Question: I have a .exe file, which produces certain files when made to run :

The files produced are
I want to run the .exe file through a separate Java Program and obtain reference to the above files. How can this be done?
: I think, obtaining an OutputStream(wrapped by ObjectOutputStream) on the Process object of this executable can be used to read the objects (files, in this case). However, I am not sure in what way does this executable provides reference to the files produced. Other than that, I have a confusion whether the GUI display is part of the output. I mean does the OutputStream of this executable include the GUI object, which displays on the screen? If not, what all is the output of this .exe?(Pretty confusion here)
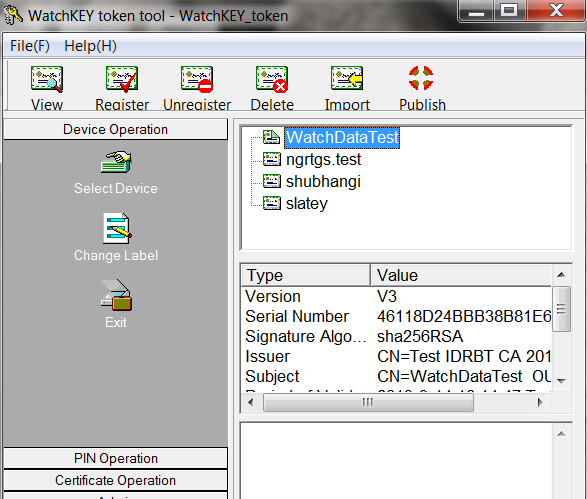
Answer: The .exe file calls your OS native functions to create those files. You cannot catch that from Java.
If you want to of those files from Java, find them in the directory structure, and open them for reading with the normal Java File I/O API.
I think you want to access those certificates, right? Most likely they're not stored in separate files, but in one file called . In this case I recommend to use 'Java PKI' API or tools to manage your keystore.